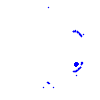
Particle: electron